Interaction volume radius: 5 \u00c5
Interaction volume height: 10 \u00c5
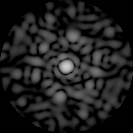
Disorder parameter: 0.8049